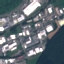
Label: Industrial